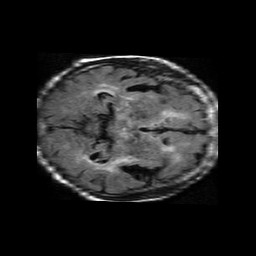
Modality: FLAIR
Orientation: axial
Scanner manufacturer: philips
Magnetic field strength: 1.5 T
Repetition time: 6 s
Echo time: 0.12 s